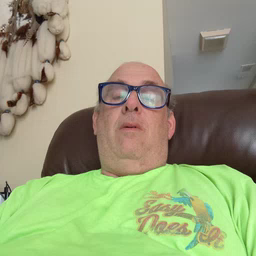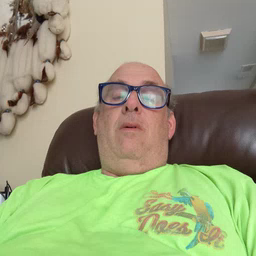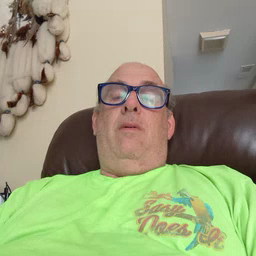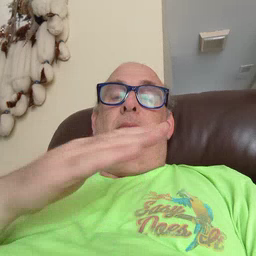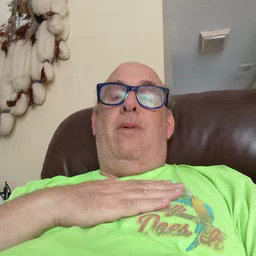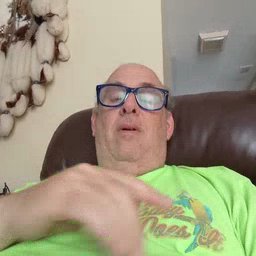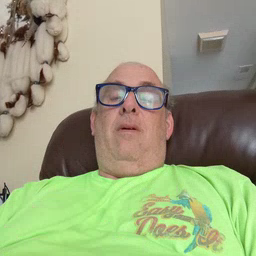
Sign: minemy